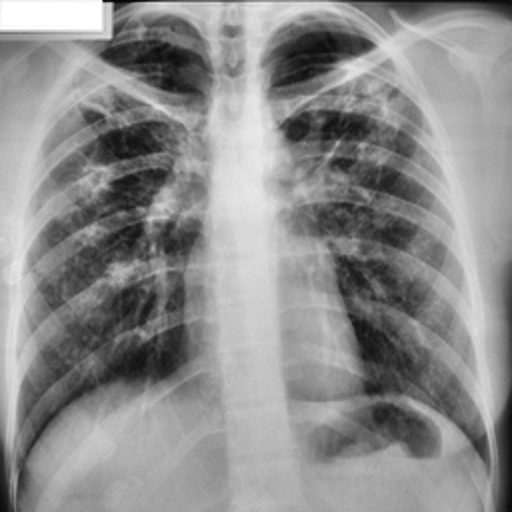
Finding: TUBERCULOSIS